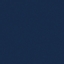
Label: SeaLake